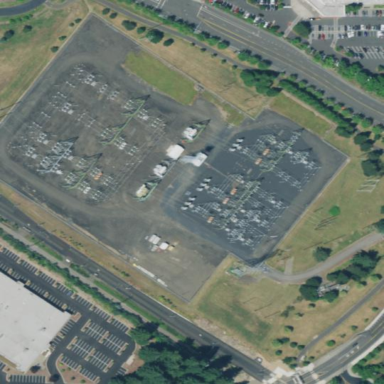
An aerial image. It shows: Distribution level power substation surrounded by fence.